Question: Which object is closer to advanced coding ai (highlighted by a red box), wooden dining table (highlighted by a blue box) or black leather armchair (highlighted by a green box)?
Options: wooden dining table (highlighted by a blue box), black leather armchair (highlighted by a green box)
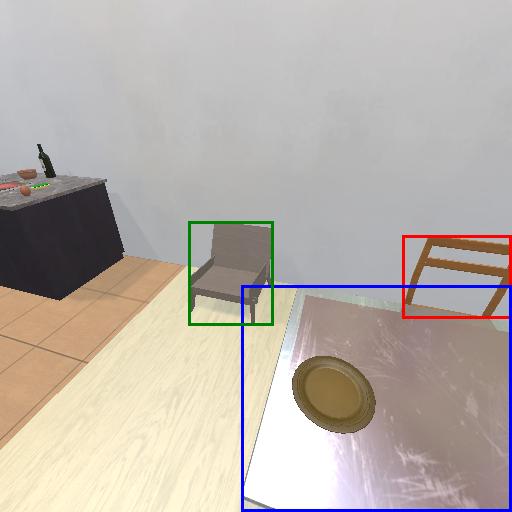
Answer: wooden dining table (highlighted by a blue box)